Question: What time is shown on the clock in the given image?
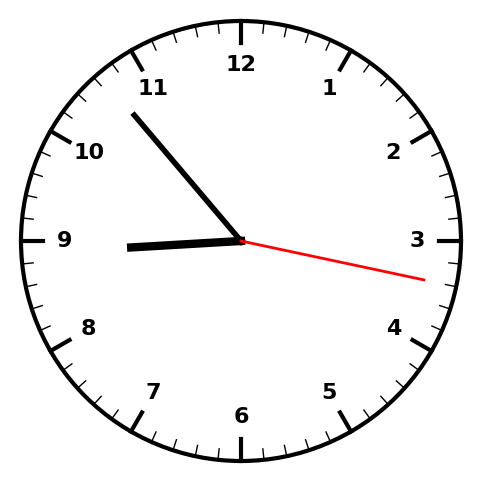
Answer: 08:53:17